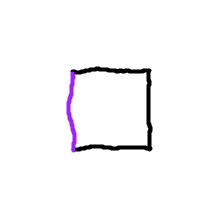
Shape: square